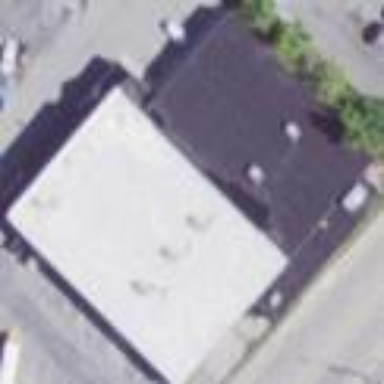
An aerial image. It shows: Variety store located in building.